Interaction volume radius: 5 \u00c5
Interaction volume height: 10 \u00c5
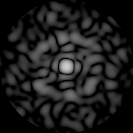
Disorder parameter: 0.7826